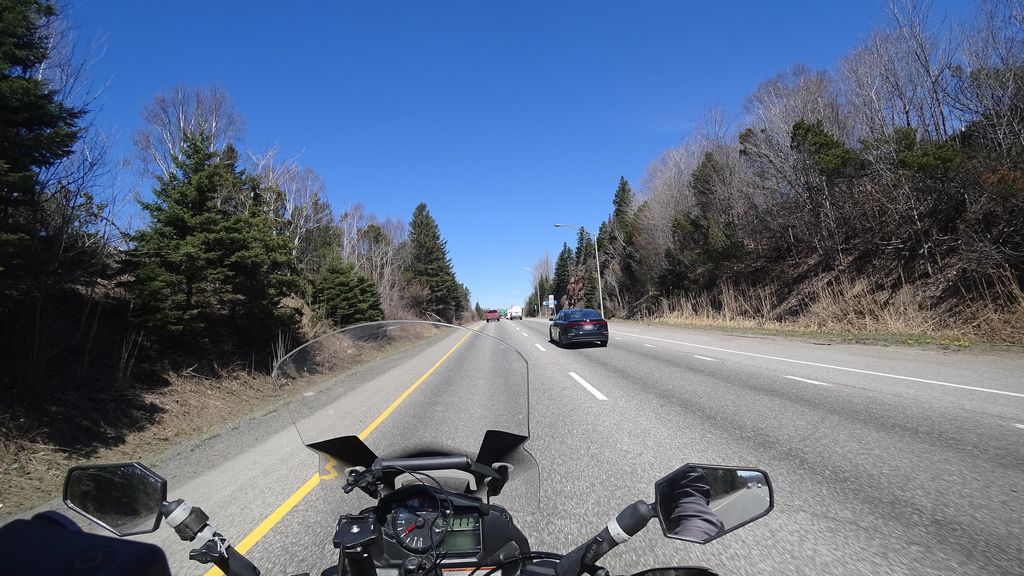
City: quebec_city